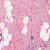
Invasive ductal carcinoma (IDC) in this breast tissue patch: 0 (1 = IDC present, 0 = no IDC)